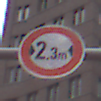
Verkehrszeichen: TatsaechlicheBreite2Komma3
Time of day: MorningAfternoon
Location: Outdoor (Urban)
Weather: Overcast
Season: NotSpecified
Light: Natural